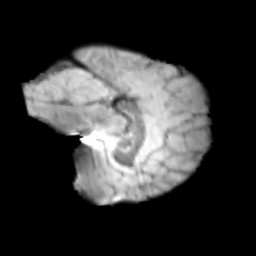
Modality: T2w
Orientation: sagittal
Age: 11
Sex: male
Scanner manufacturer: siemens
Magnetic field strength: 3 T
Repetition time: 3.8 s
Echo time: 0.07 s